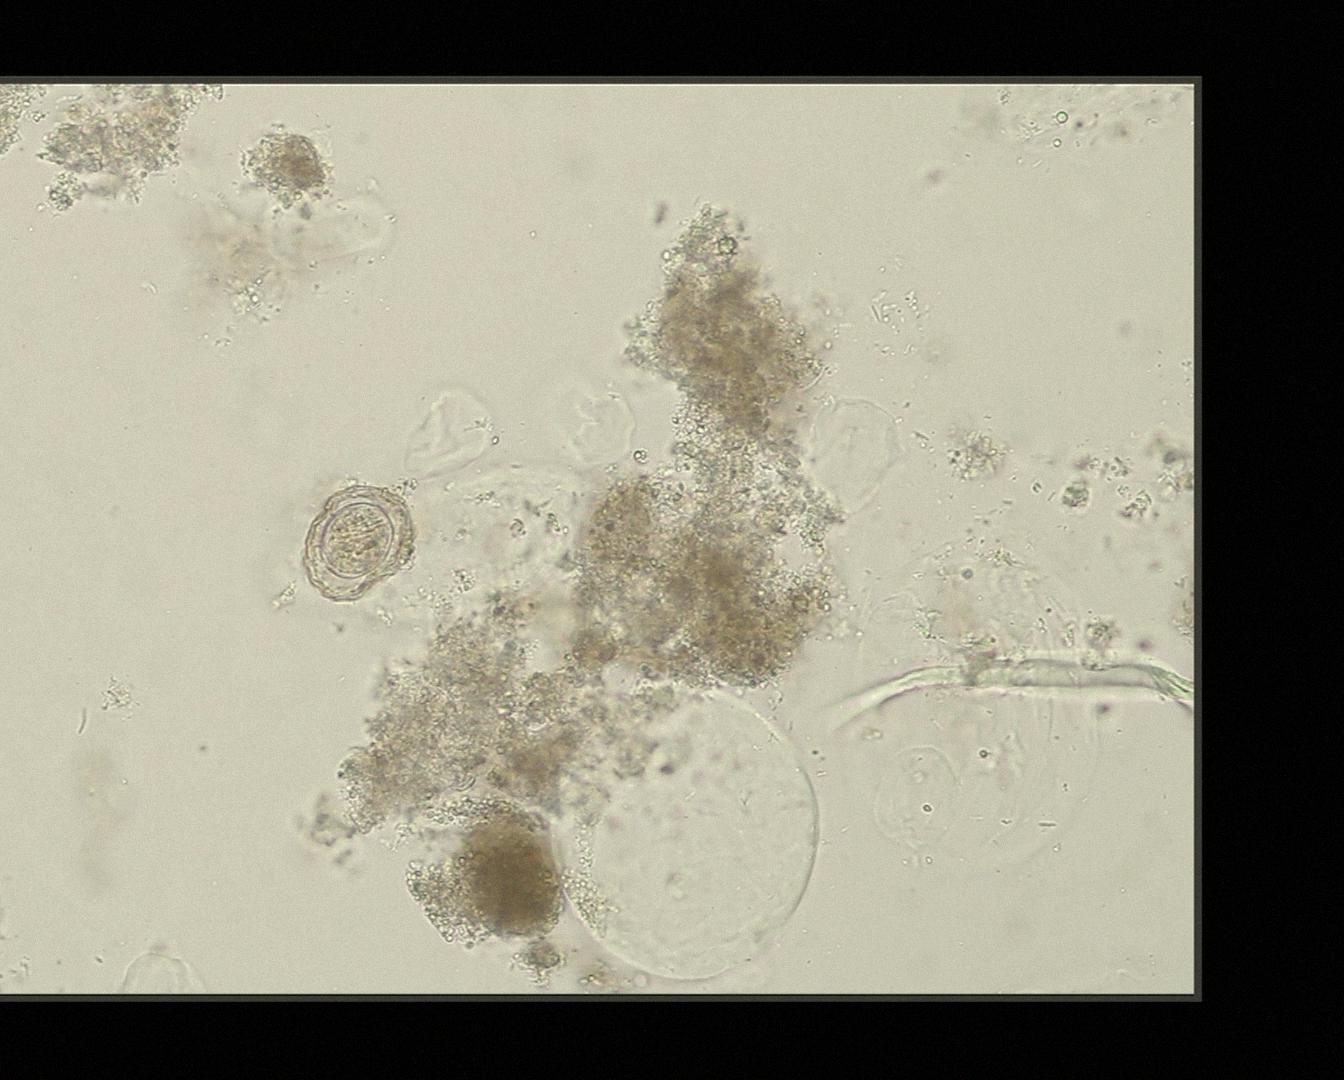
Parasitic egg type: Hymenolepis nana